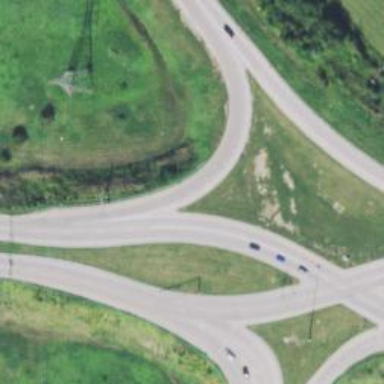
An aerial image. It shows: Motorway link at Diverging Diamond Interchange (DDI).